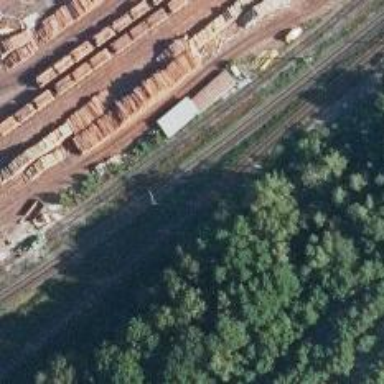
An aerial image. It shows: Railway track with continuous electrified contact line.